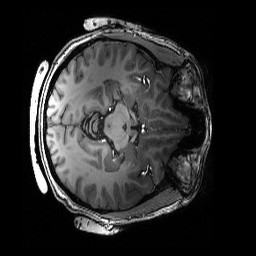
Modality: T1w
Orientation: axial
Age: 30
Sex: female
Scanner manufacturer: siemens
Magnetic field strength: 6.98 T
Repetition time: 3.1 s
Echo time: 0.00242 s